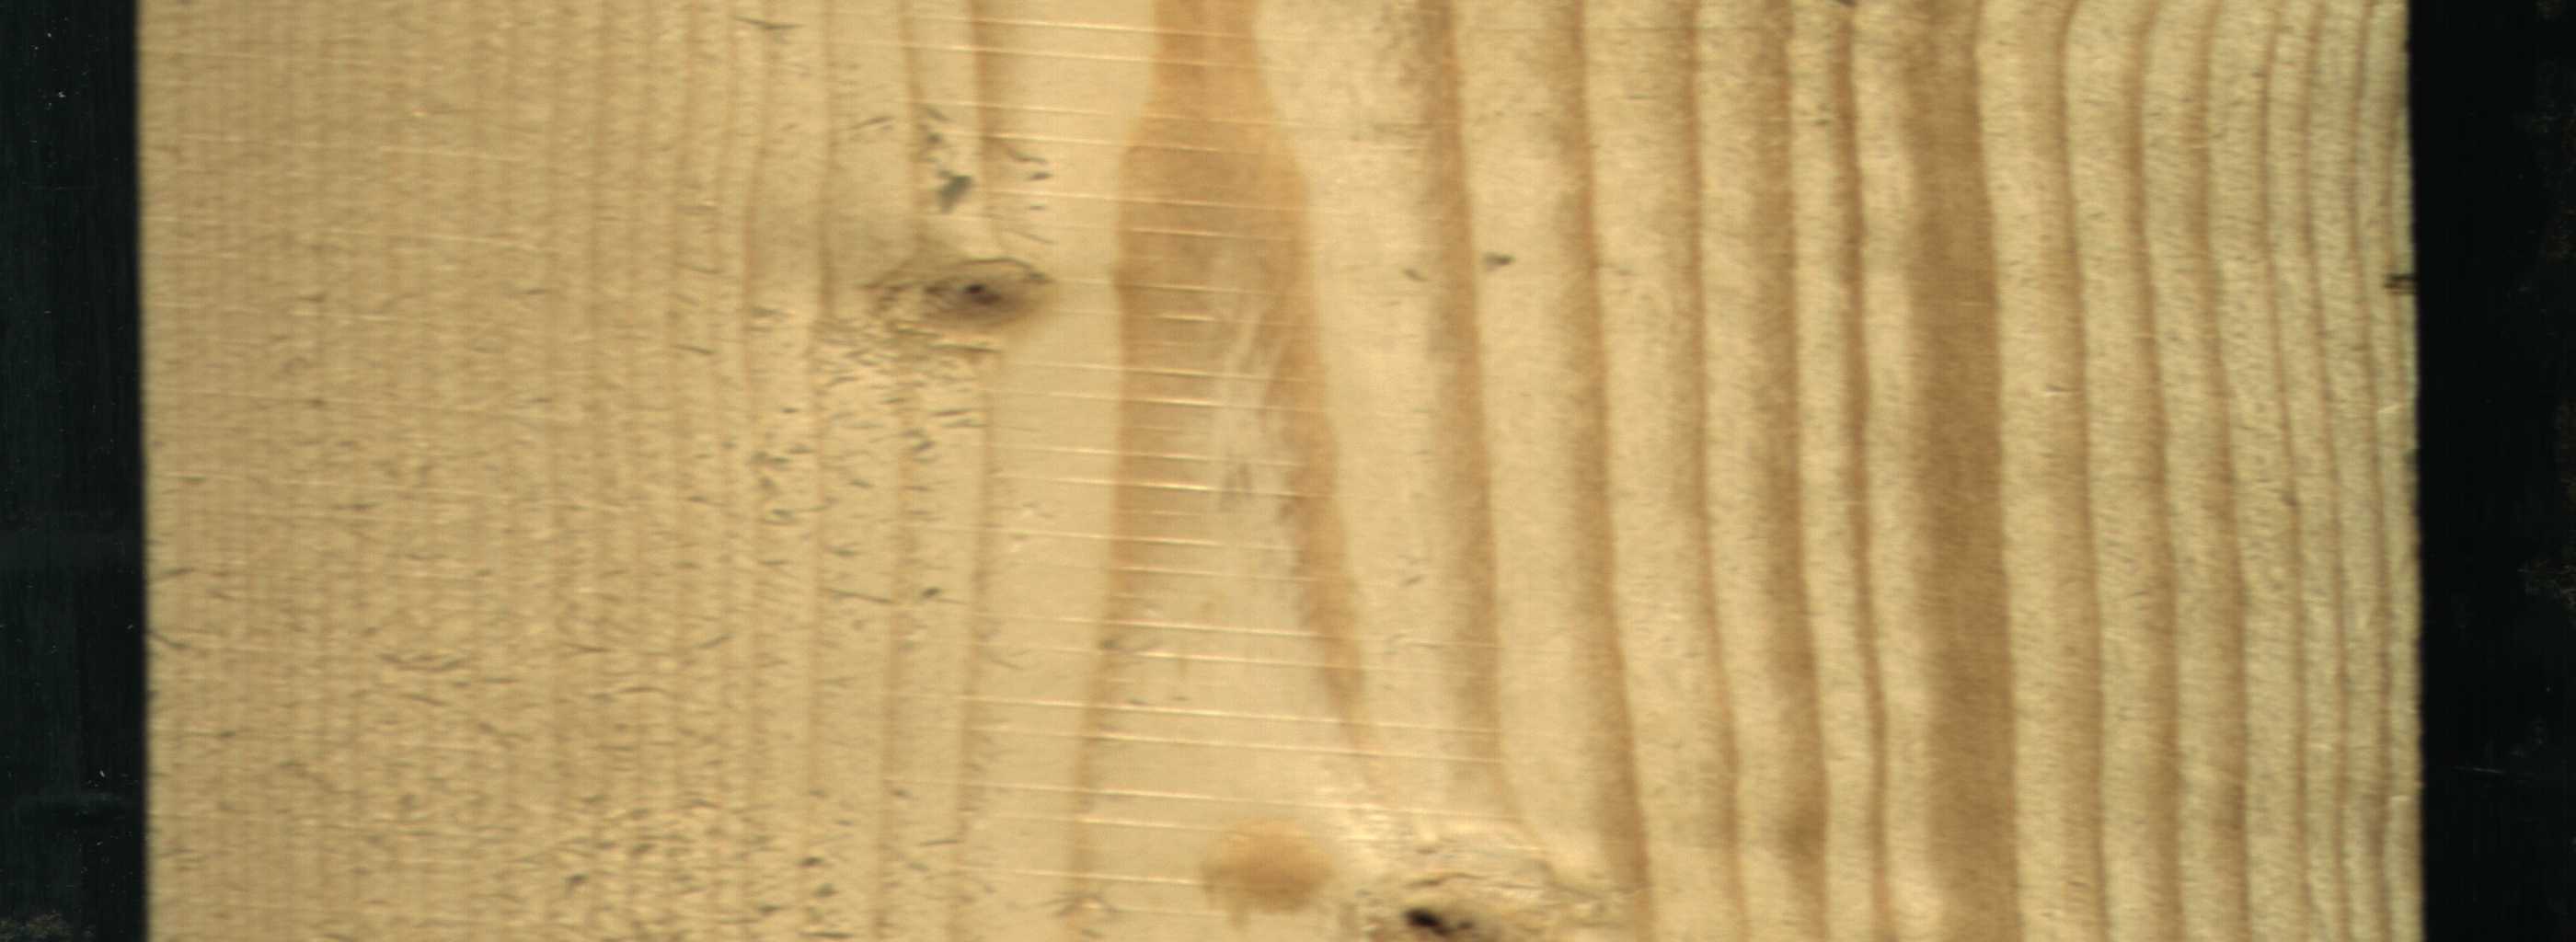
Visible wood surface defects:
Quartzity
Dead_Knot
Live_Knot